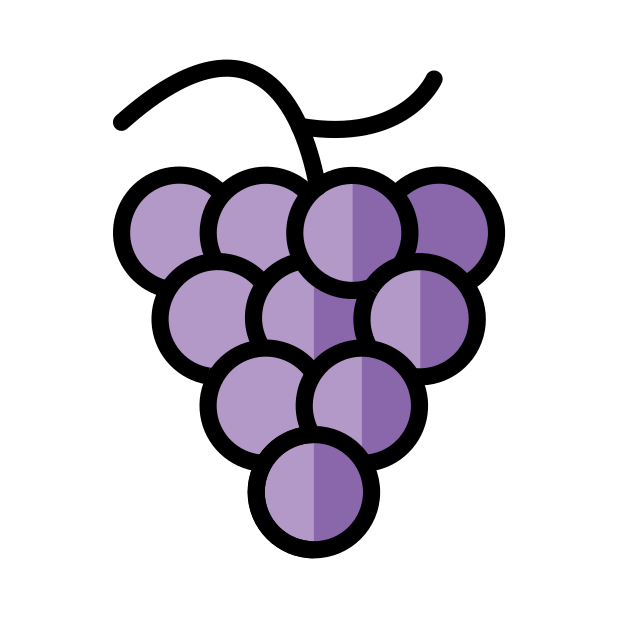
grapes